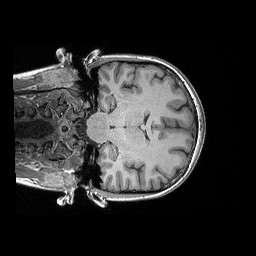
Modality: T1w
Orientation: coronal
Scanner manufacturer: siemens
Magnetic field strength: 3 T
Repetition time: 2.3 s
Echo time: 0.00298 s